Question: I'm using a basic list in my website which works fine with FF and IE. However, there is one line of pixel missing with Chrome.
<URL> thanks to Jared in comments.
If you don't see the missing line, change the value of zoom, it will appear at some values (90% for instance on my PC).
Any idea of the source of the problem?
Screenshot:

The grey line jumps of one pixel.
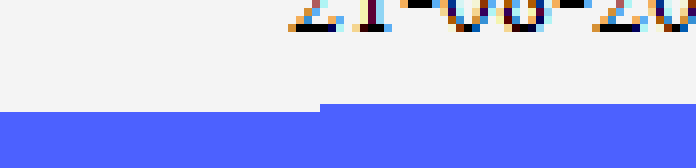
Answer: - 'dt''dd''em'- 'dd''dt''dt''dd''clear:both''dt'
<URL>. 'dt''dd'
---
- 'font-family'- 'font-size'- 'line-height:2em'-
- 'font-size'- 'font-size'
The default serif font renders inconsistently in different browsers. There's no way to prevent that font from doing so. But you can avoid some of the inconsistency by choosing a font other than the default serif font. Some fonts, like Arial, render more consistenly from browser-to-browser.
Even then however, there will still be some inconsistencies in how text renders. Within the line-height space used by the text, the position of the text will often vary by at least 1px from browser-to-browser. That's not something that can be prevented. It's a result of how the operating system happens to render that particular 'font-family' at that particular 'font-size' with that particular 'line-height' in that particular browser. But the inconsistency can be minimized by always specifying an explicit 'line-height', which has already been done in this case.
Choosing a 'font-family', a 'font-size', and a 'line-height' helps to minimize the inconsistency. But beyond that, there will always be little inconsistencies in the text that cannot be avoided. Every website on the internet has some amount of this. It's usually not very noticeable.